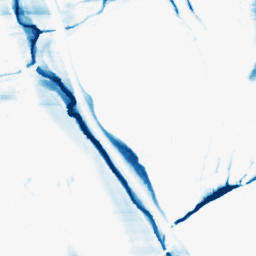
Category: morphological
Decomposition family: morphological_ellipse
Decomposition parameters: operation: closing
width: 5
height: 50
Upsampling method: cubic_mitchell
Upsampling parameters: scale: 2
Upsampling scale: 2